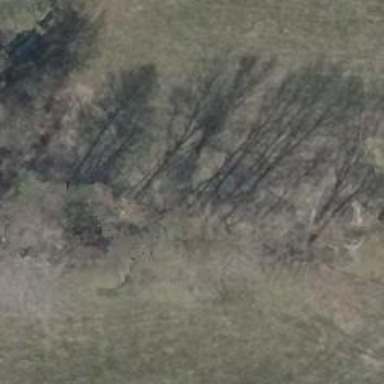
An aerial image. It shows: Row of trees in natural setting.